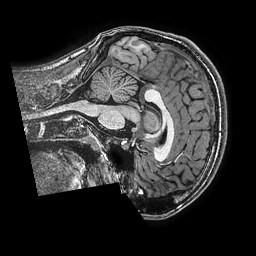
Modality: T1w
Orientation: sagittal
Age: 16
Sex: male
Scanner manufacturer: ge
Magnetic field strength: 3 T
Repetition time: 0.0077 s
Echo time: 0.003436 s